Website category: jobs
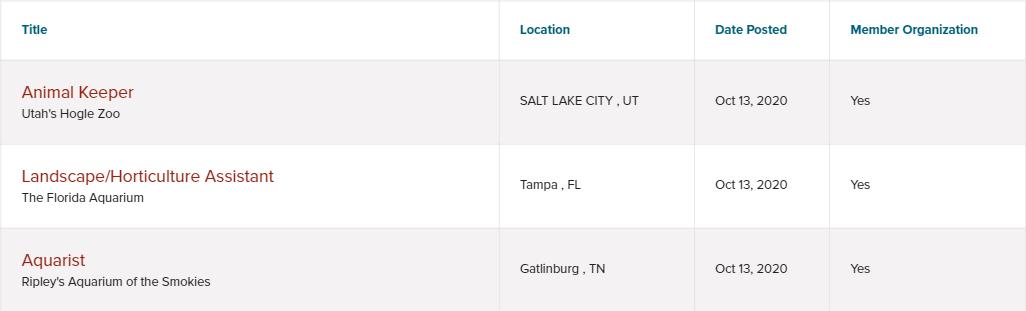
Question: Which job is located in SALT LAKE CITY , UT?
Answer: Animal Keeper

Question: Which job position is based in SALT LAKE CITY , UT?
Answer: Animal Keeper

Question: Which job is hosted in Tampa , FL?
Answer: Landscape/Horticulture Assistant

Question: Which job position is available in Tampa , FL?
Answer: Landscape/Horticulture Assistant

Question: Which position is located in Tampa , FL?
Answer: Landscape/Horticulture Assistant

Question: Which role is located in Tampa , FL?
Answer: Landscape/Horticulture Assistant

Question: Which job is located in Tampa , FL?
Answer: Landscape/Horticulture Assistant

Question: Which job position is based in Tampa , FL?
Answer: Landscape/Horticulture Assistant